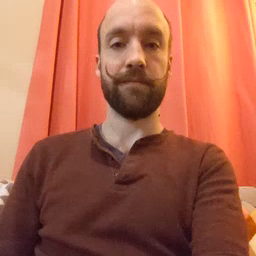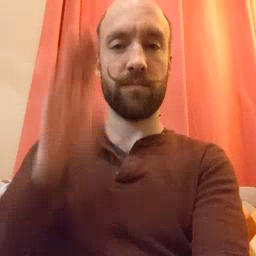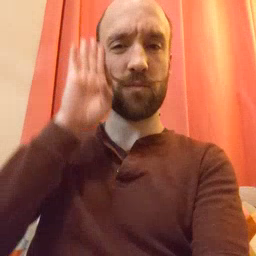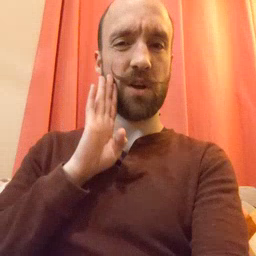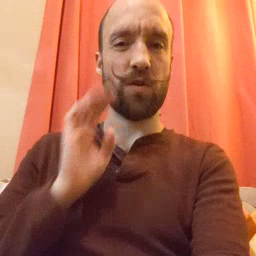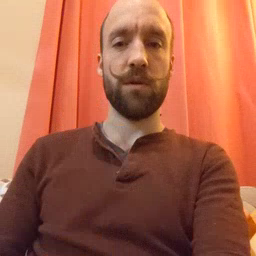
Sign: brown